【题型】填空题　【知识点】平面几何　【难度】hard
（2025·上海闵行·一模）已知：如图，点$A$、$B$在射线$OM$上，点$C$、$D$在射线$ON$上，$AD$、$BC$交于点$P$，$\dfrac{OB}{OA}=\dfrac{OD}{OC}=\dfrac{5}{3}$。设$\overrightarrow{OA}=\vec{a}$，$\overrightarrow{OC}=\vec{b}$。\\[6pt]

(1) $\overrightarrow{AC}=$ \underline{\quad\quad\quad}, $\overrightarrow{BD}=$ \underline{\quad\quad\quad}（结果用含向量$\vec{a}$、$\vec{b}$的式子表示）\\[6pt]
(2) 由（1）可知$\overrightarrow{AC}$与$\overrightarrow{BD}$是 \underline{\quad\quad\quad} 向量。\\[6pt]
(3) 如果$|\overrightarrow{AP}|=6$，那么$|\overrightarrow{DA}|=$ \underline{\quad\quad\quad}。
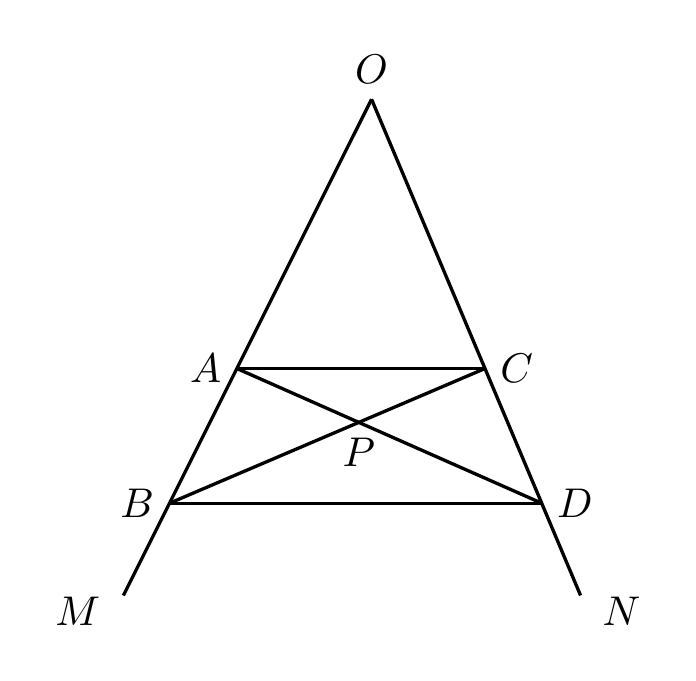
【解答】
\noindent
【答案】(1) $\vec{b}-\vec{a}$；$\dfrac{5}{3}\vec{b}-\dfrac{5}{3}\vec{a}$\\[6pt]
(2) 平行\\[6pt]
(3) $16$\\[12pt]

\noindent
【知识点】相似三角形的判定与性质综合、向量的线性运算\\[12pt]

\noindent
【分析】本题考查了相似三角形的性质与判定，平面向量，掌握平面向量是解题的关键。\\[6pt]
（1）$\overrightarrow{AC}=\overrightarrow{OC}-\overrightarrow{OA}=\vec{b}-\vec{a}$，$\overrightarrow{BD}=\overrightarrow{OD}-\overrightarrow{OB}=\dfrac{5}{3}\vec{b}-\dfrac{5}{3}\vec{a}$；\\[6pt]
（2）根据$\overrightarrow{AC}=\vec{b}-\vec{a}$，$\overrightarrow{BD}=\dfrac{5}{3}\vec{b}-\dfrac{5}{3}\vec{a}$，得出$\overrightarrow{AC}$与$\overrightarrow{BD}$是平行向量；\\[6pt]
（3）根据$\dfrac{OB}{OA}=\dfrac{OD}{OC}=\dfrac{5}{3}$，得出$AC\parallel BD$，从而得到$\triangle APC\backsim\triangle DPB$，根据$\dfrac{|\overrightarrow{AP}|}{|\overrightarrow{PD}|}=\dfrac{AC}{BD}=\dfrac{3}{5}$，求出$|\overrightarrow{PD}|=10$，从而得到$|\overrightarrow{DA}|=16$。\\[12pt]

\noindent
【详解】（1）解：$\overrightarrow{AC}=\overrightarrow{OC}-\overrightarrow{OA}=\vec{b}-\vec{a}$，$\overrightarrow{BD}=\overrightarrow{OD}-\overrightarrow{OB}=\dfrac{5}{3}\vec{b}-\dfrac{5}{3}\vec{a}$，\\[6pt]
故答案为：$\vec{b}-\vec{a}$；$\dfrac{5}{3}\vec{b}-\dfrac{5}{3}\vec{a}$；\\[12pt]

\noindent
（2）解：$\because \overrightarrow{AC}=\vec{b}-\vec{a}$，$\overrightarrow{BD}=\dfrac{5}{3}\vec{b}-\dfrac{5}{3}\vec{a}$，\\[6pt]
$\therefore \overrightarrow{AC}$与$\overrightarrow{BD}$是平行向量，\\[6pt]
故答案为：平行；\\[12pt]

\noindent
（3）解：$\because \dfrac{OB}{OA}=\dfrac{OD}{OC}=\dfrac{5}{3}$，\\[6pt]
$\therefore AC\parallel BD$，\\[6pt]
$\therefore \triangle APC\backsim\triangle DPB$，\\[6pt]
$\therefore \dfrac{|\overrightarrow{AP}|}{|\overrightarrow{PD}|}=\dfrac{AC}{BD}=\dfrac{3}{5}$，\\[6pt]
$\because |\overrightarrow{AP}|=6$，\\[6pt]
$\therefore |\overrightarrow{PD}|=10$，\\[6pt]
$\therefore |\overrightarrow{DA}|=16$，\\[6pt]
故答案为：$16$。